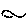
Label: line